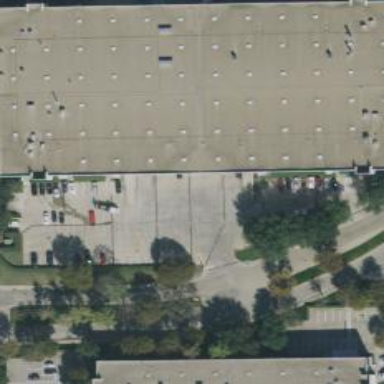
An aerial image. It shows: Warehouse.